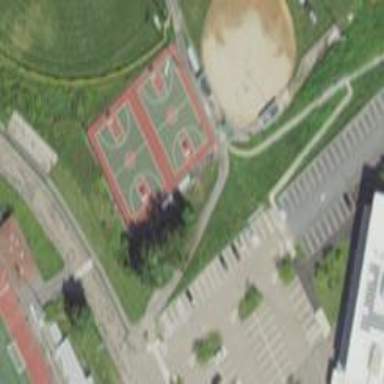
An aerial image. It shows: Basketball court in the leisure land pitch.